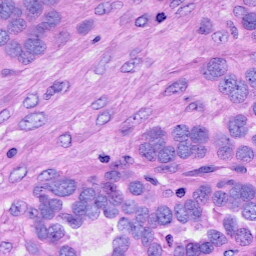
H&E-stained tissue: Ovarian